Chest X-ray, AP view. Patient: 16 years old, sex M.
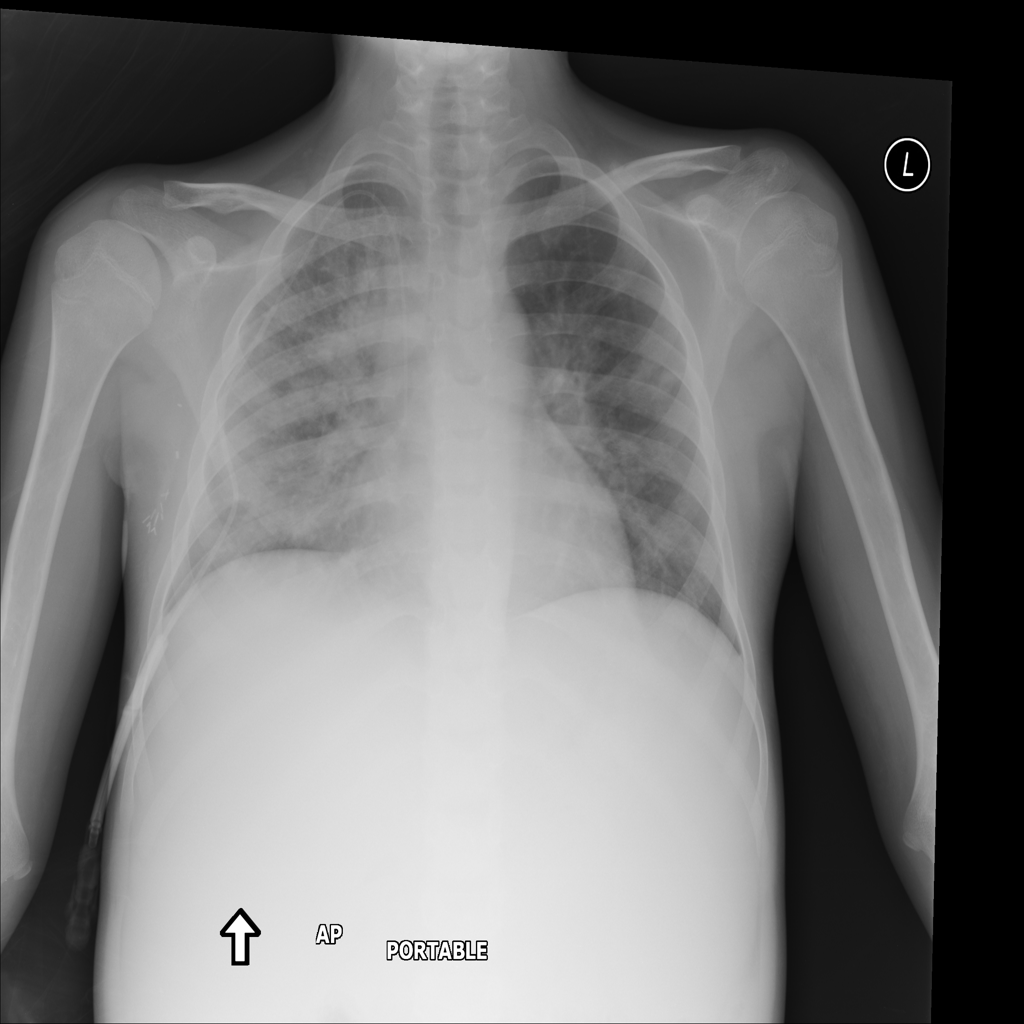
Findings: No Finding